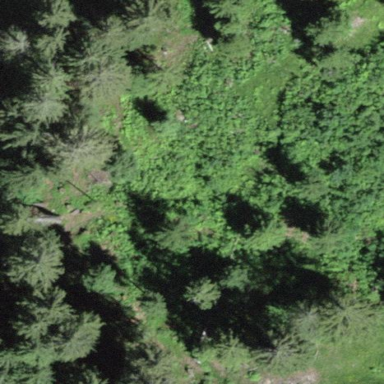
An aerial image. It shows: Forest area.